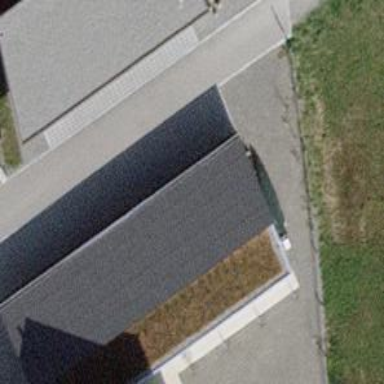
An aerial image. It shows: Carport building.